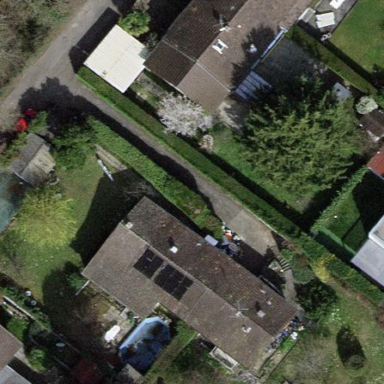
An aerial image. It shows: Garden surrounded by fence.